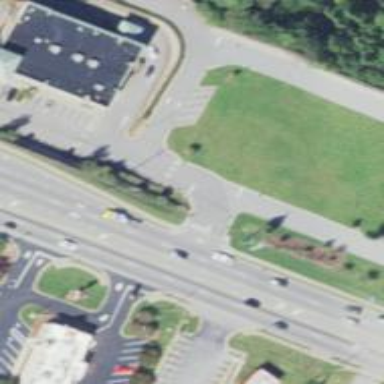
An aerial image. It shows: Asphalt footway with marked crossing.